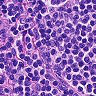
Metastatic tissue present: no